Question: So I've found myself in a predicament. I am using <URL> in conjunction with MySQL to build a punch in/punch out website for my work. I'm doing it partially because I hate the other solutions out there and partly because I want to learn the Laravel framework. I have the punching system sorted out and everything is working, but now I'm trying to get the dashboard set up where it will list the users punches, both current and past.
In the case that a user punches in and out multiple times in one day I would like to just display the date once to make things look cleaner.
Here's an example of what I mean:

Right now all of the columns on the left-hand side have the date in them.
Now I am super new to Laravel so I know this code isn't great and I still have some fixing to do to it, but can anyone help me figure out how to group the results like in the picture above?
This is my current code:
'''
<?php $punches = App\User::find(Auth::user()->id)->punches()->orderBy('created_at', 'desc')->get() ?>
<table class="table table-striped table-bordered">
<th>Date</th>
<th>In Time</th>
<th>Out Time</th>
@foreach($punches as $punch)
<tr>
<td>{{Carbon\Carbon::parse($punch->created_at)->format('F d, Y')}}</td>
<td>{{Carbon\Carbon::parse($punch->inPunch)->format('h:i A')}}</td>
<td>{{Carbon\Carbon::parse($punch->outPunch)->format('h:i A')}}</td>
</tr>
@endforeach
</table>
'''
Any questions are welcome. I'll do my best to answer quickly. Please and thank you!
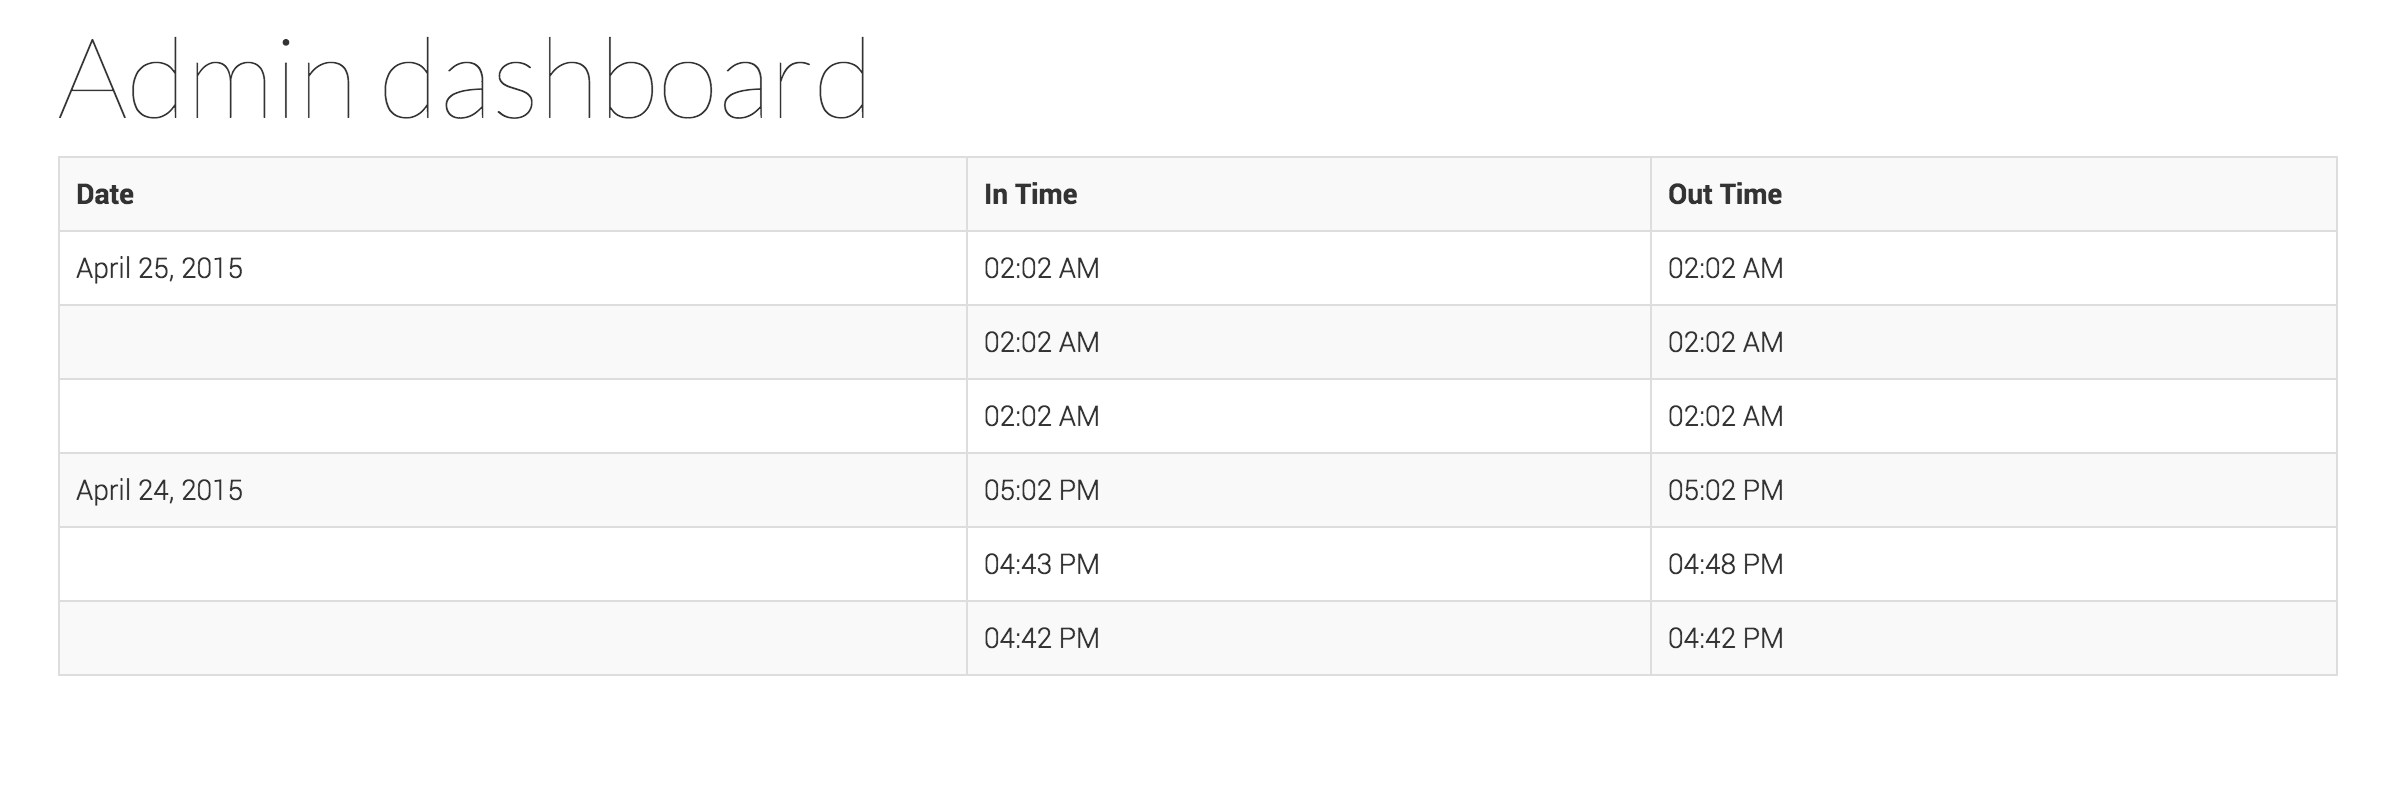
Answer: It does not seem that you need to group them. It is just a matter of showing when the date changes. Every time the new $punch date is different from the previous $punch display it.
'''
<?php $current_date = null; ?>
@foreach($punches as $punch)
<tr>
<td>
@if ($punch->created_at)->format('F d, Y') != $current_date)
<?php $current_date = $punch->created_at)->format('F d, Y'); ?>
{{ $current_date }}
@endif
</td>
<td>{{Carbon\Carbon::parse($punch->inPunch)->format('h:i A')}}</td>
<td>{{Carbon\Carbon::parse($punch->outPunch)->format('h:i A')}}</td>
</tr>
@endforeach
'''
I am sorry about the 'ugly' php code in the blade template. I wanted to show the idea of the proposed solution.